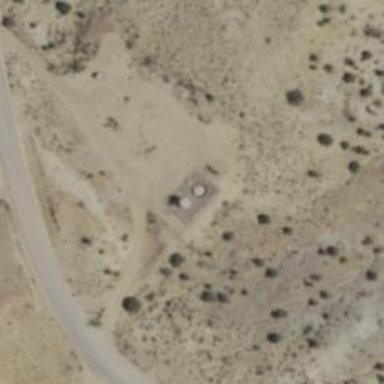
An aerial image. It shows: Storage tank with man-made structure.